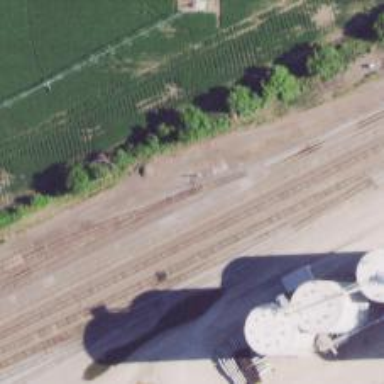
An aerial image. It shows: Railway siding for service.